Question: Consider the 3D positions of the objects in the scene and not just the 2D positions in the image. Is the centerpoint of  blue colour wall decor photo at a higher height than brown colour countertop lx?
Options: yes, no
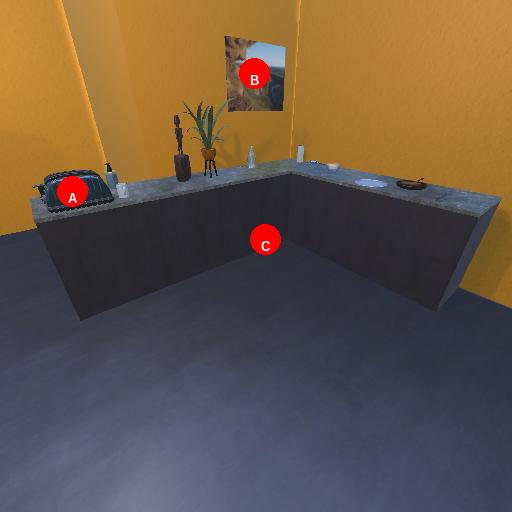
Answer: yes